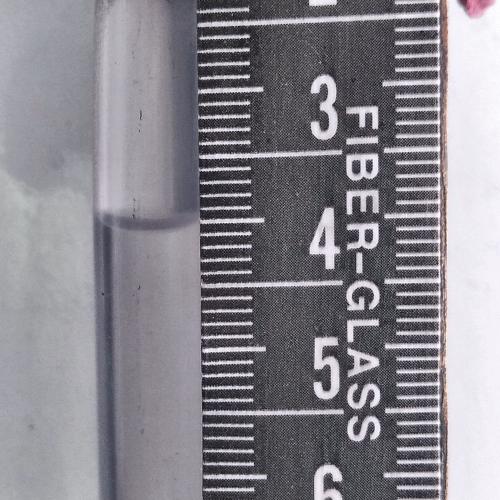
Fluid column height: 4.0 cm